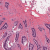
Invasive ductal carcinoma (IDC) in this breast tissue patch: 1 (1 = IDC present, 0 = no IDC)